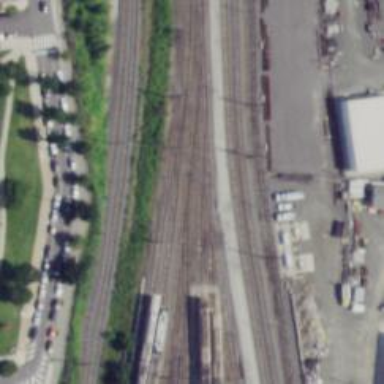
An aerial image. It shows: Railway yard used for servicing trains.